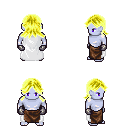
a pixel art fantasy rpg character, male body template, dark elf, purple skin, white cape, robe skirt, gold loose hair, metal gloves, four views (front, back, left, right), 2x2 character sprite sheet, small pixel art, hard edges, no anti-aliasing